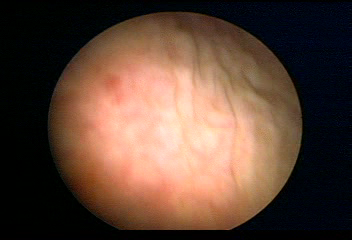
Modality: WLC
Class: Normal mucosa
Bladder cancer association: No